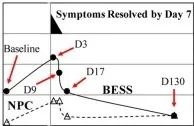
Concussion case 1: transient symptoms. X axis is days before and after concussion, with day 0 being the day of concussion. (A): clinical assessment of balance error scoring system (BESS) ( ) and near point of convergence (NPC) (Delta).
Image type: chart (chart)